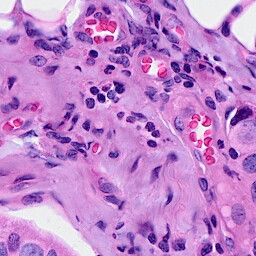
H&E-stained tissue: Breast